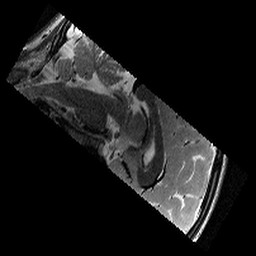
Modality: T2w
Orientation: sagittal
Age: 9
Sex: male
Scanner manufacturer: siemens
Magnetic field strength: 3 T
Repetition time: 9.23 s
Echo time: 0.067 s